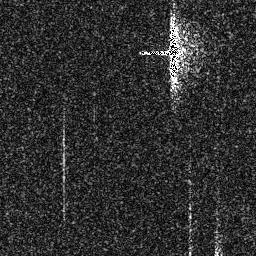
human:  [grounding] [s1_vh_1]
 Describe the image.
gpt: In the satellite image, there is  <ref>1 large ship </ref> <box>[[52, 5, 72, 30, 0]]</box> located at top.